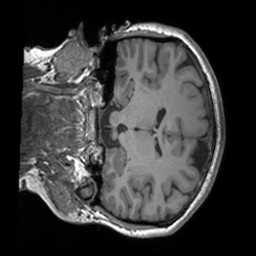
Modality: T1w
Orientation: coronal
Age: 27
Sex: female
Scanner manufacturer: siemens
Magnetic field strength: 3 T
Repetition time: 1.9 s
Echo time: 0.00252 s